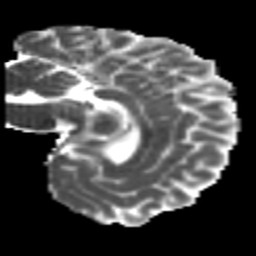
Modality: MD
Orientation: sagittal
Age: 23
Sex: female
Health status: healthy
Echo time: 0.074 s